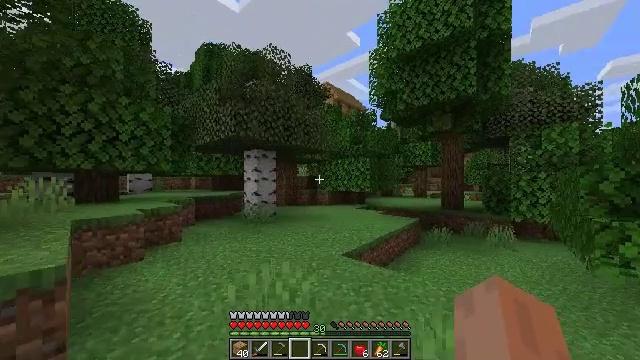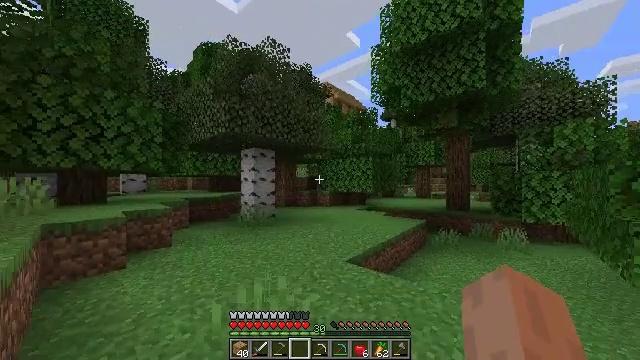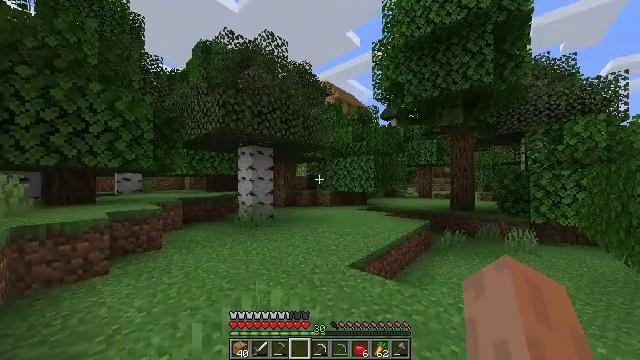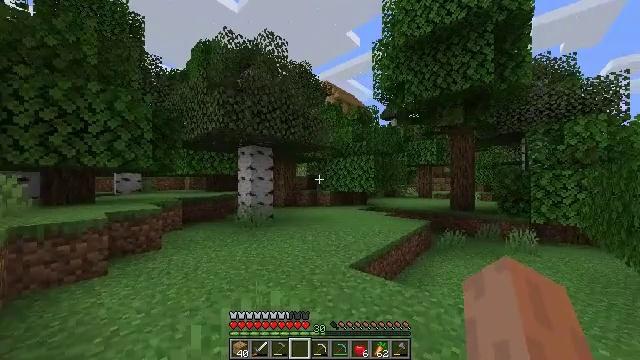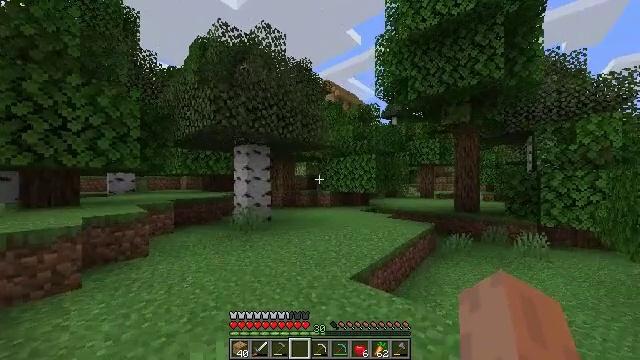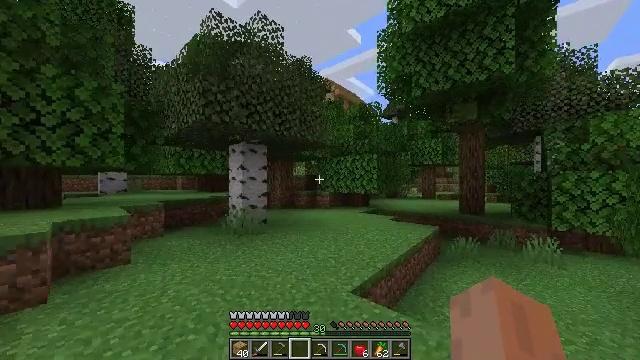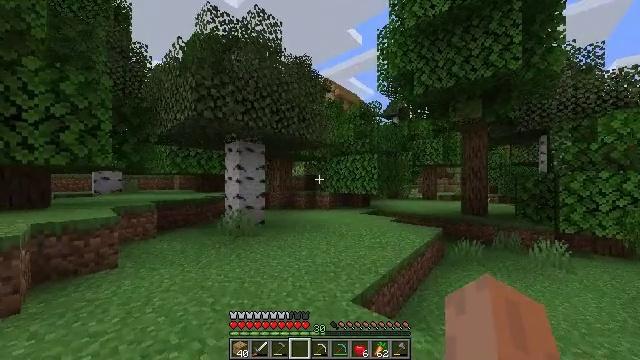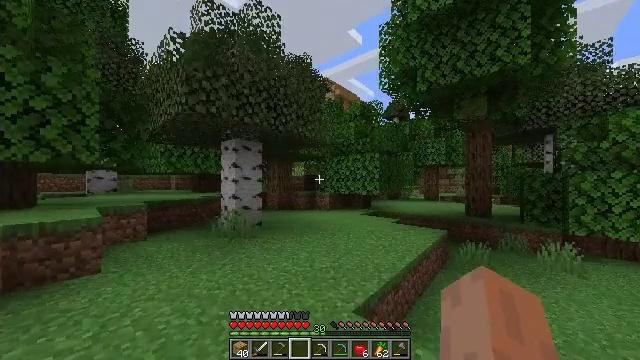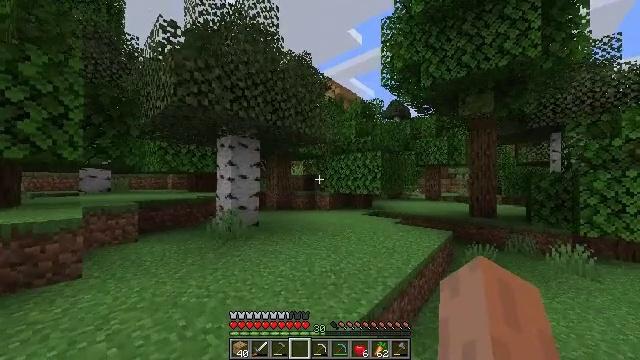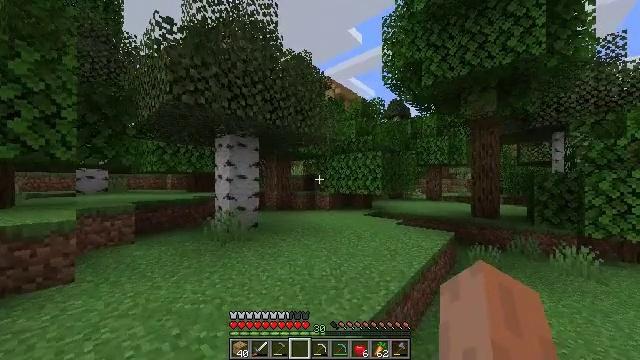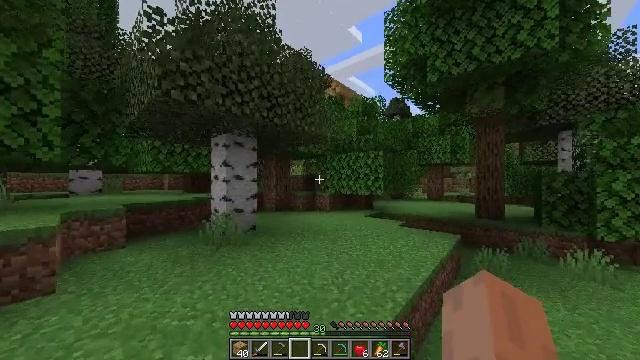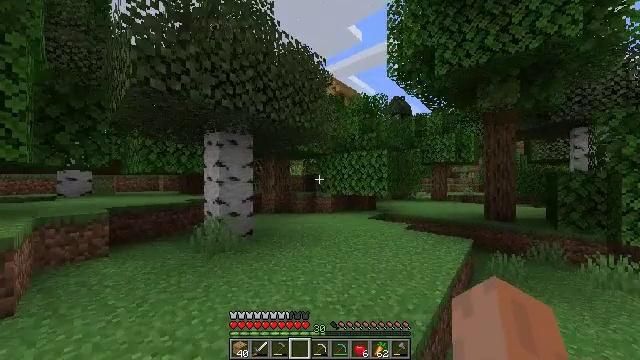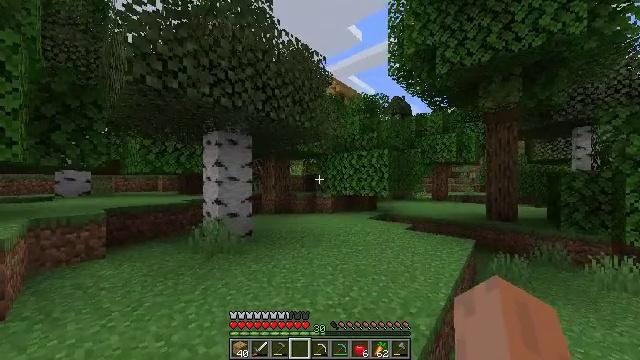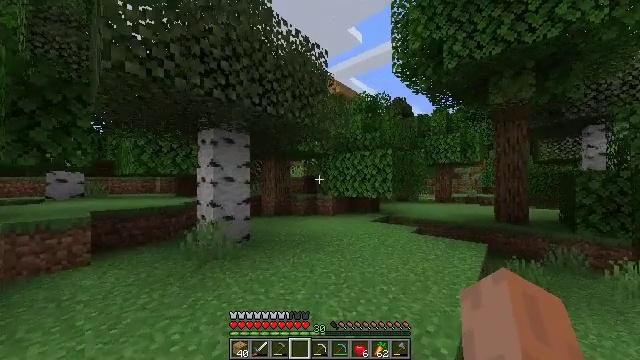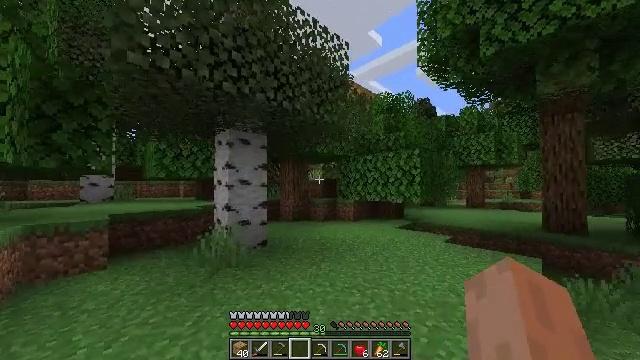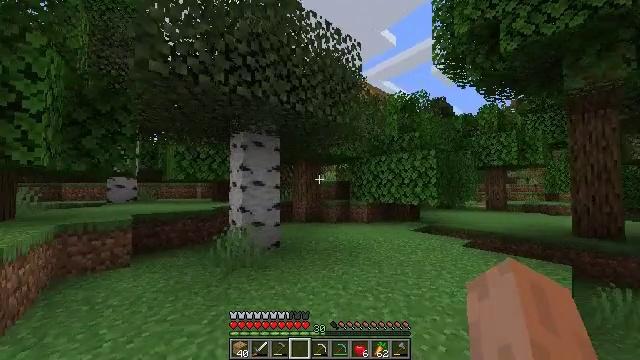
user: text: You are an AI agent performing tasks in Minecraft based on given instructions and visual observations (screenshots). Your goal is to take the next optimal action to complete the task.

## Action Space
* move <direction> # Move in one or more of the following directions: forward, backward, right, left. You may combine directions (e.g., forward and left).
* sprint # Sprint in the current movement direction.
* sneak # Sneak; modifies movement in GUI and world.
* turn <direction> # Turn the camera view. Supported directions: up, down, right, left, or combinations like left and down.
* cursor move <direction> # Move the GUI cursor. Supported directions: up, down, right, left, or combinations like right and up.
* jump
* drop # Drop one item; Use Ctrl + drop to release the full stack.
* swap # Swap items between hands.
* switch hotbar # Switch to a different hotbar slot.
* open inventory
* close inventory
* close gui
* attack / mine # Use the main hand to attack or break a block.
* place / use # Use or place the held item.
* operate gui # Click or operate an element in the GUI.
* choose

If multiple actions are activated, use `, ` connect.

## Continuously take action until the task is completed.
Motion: motion action
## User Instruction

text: Open a crafting table to create the enchanting table.
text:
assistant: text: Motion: move forward, sprint
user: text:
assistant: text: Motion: move forward, sprint
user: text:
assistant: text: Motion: move forward, sprint
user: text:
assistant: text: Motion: move forward, sprint
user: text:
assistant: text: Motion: move forward, sprint
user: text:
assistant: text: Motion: move forward, sprint
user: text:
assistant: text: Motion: move forward, sprint
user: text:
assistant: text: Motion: move forward, sprint
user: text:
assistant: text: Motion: move forward, sprint
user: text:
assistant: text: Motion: move forward, sprint
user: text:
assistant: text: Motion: move forward, sprint
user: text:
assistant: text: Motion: move forward, sprint
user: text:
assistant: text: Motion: move forward, sprint
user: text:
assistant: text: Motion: move forward, sprint, turn left and up
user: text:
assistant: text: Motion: move forward, sprint, turn left
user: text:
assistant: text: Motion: move forward, sprint
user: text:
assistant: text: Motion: move forward, sprint
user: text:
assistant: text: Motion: move forward, sprint
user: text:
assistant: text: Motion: move forward, sprint
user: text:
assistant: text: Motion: move forward, sprint
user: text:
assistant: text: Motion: move forward, sprint
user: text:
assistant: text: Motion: move forward, sprint
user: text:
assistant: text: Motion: move forward, sprint
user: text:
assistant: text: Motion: move forward, sprint
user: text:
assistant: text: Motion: move forward, sprint, turn right
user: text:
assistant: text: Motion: move forward, sprint, turn right
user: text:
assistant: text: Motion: move forward, sprint, turn right
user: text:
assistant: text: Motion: move forward, sprint, turn right and down
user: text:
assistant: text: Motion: move forward, sprint, turn right
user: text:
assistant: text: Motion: move forward, sprint, turn right